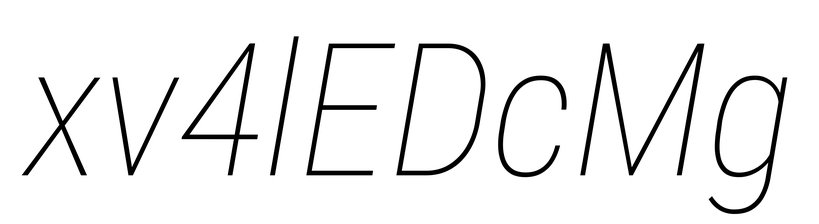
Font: Roboto-Italic_Condensed_Thin_Italic